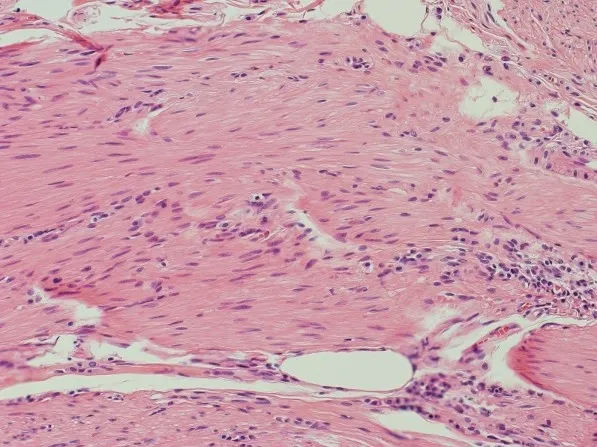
Pathological features of the specimen, showing interlacing bundles of smooth muscles (Hematoxylin and Eosin; 400x).
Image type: pathology (h&e)